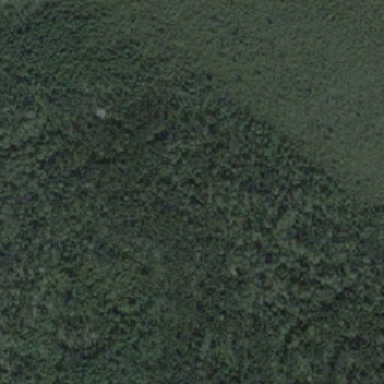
The forest trees are low and dense .